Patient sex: F
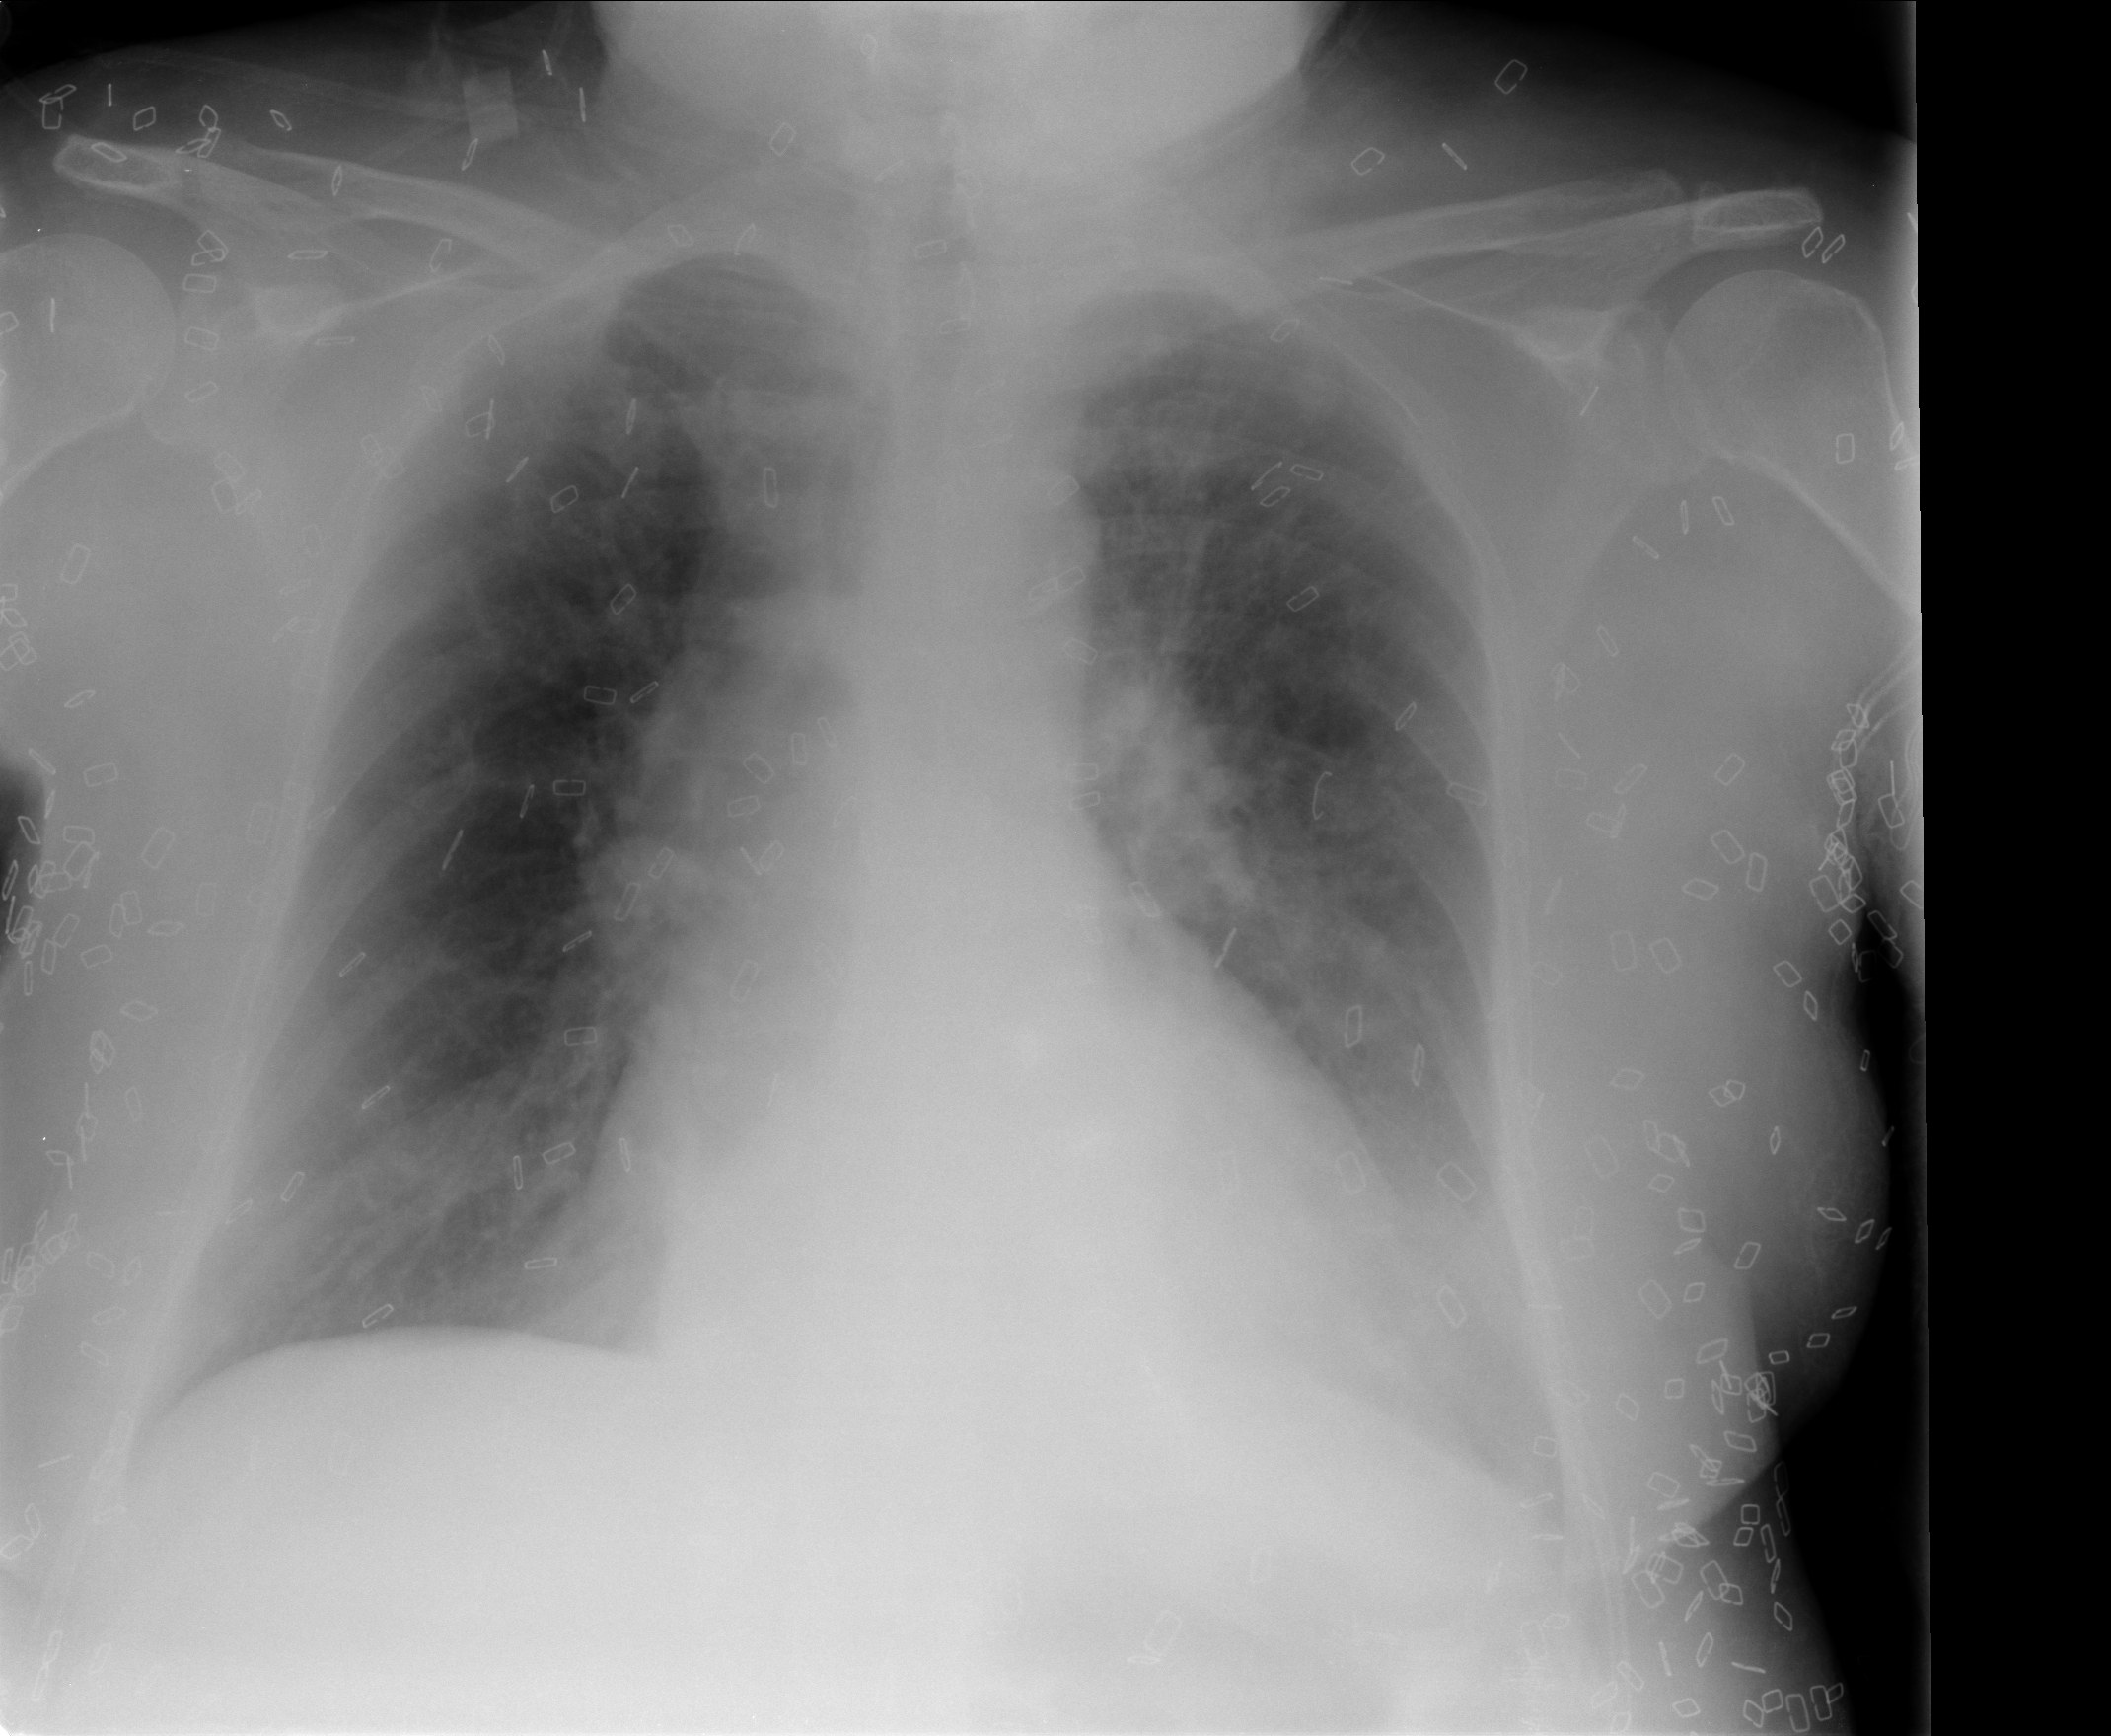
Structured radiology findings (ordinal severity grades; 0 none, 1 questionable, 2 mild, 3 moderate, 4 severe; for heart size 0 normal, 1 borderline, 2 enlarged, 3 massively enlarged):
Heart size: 0
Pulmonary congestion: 2
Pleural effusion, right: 0
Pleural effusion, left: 2
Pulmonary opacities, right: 0
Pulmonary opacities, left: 2
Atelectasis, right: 0
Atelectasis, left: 0